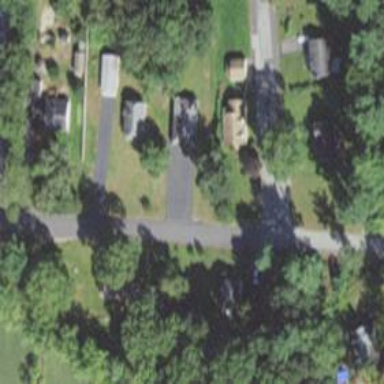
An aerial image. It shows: Residential driveway designated as service road.